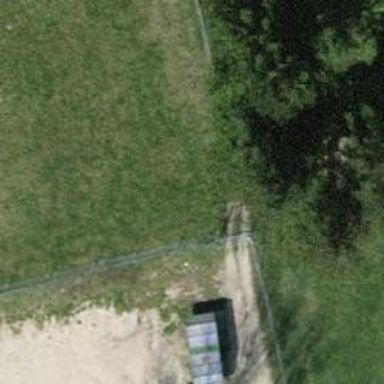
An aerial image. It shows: Fence with chain link type.